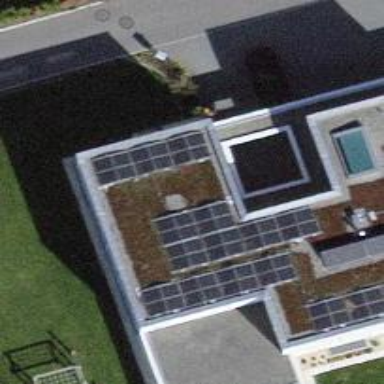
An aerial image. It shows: Solar power generator.